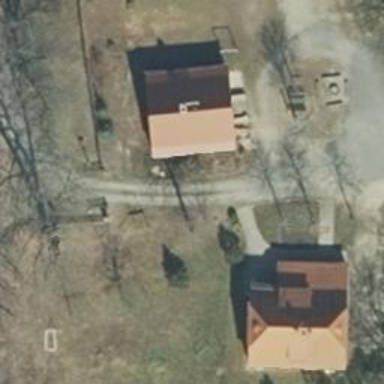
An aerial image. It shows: Forester's house with historical significance.